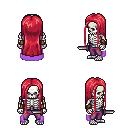
a pixel art fantasy rpg character, male body template, skeleton, lavender cape, magenta pants, ruby red extra-long hairstyle, cloth bracers, dagger, four views (front, back, left, right), 2x2 character sprite sheet, small pixel art, hard edges, no anti-aliasing